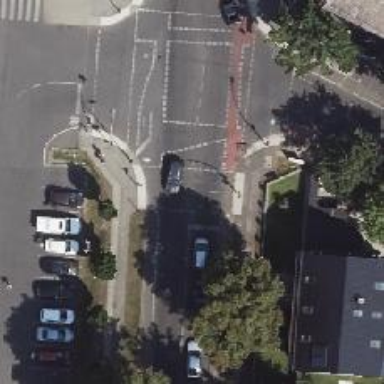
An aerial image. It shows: Road crossing with traffic signals.